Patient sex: M
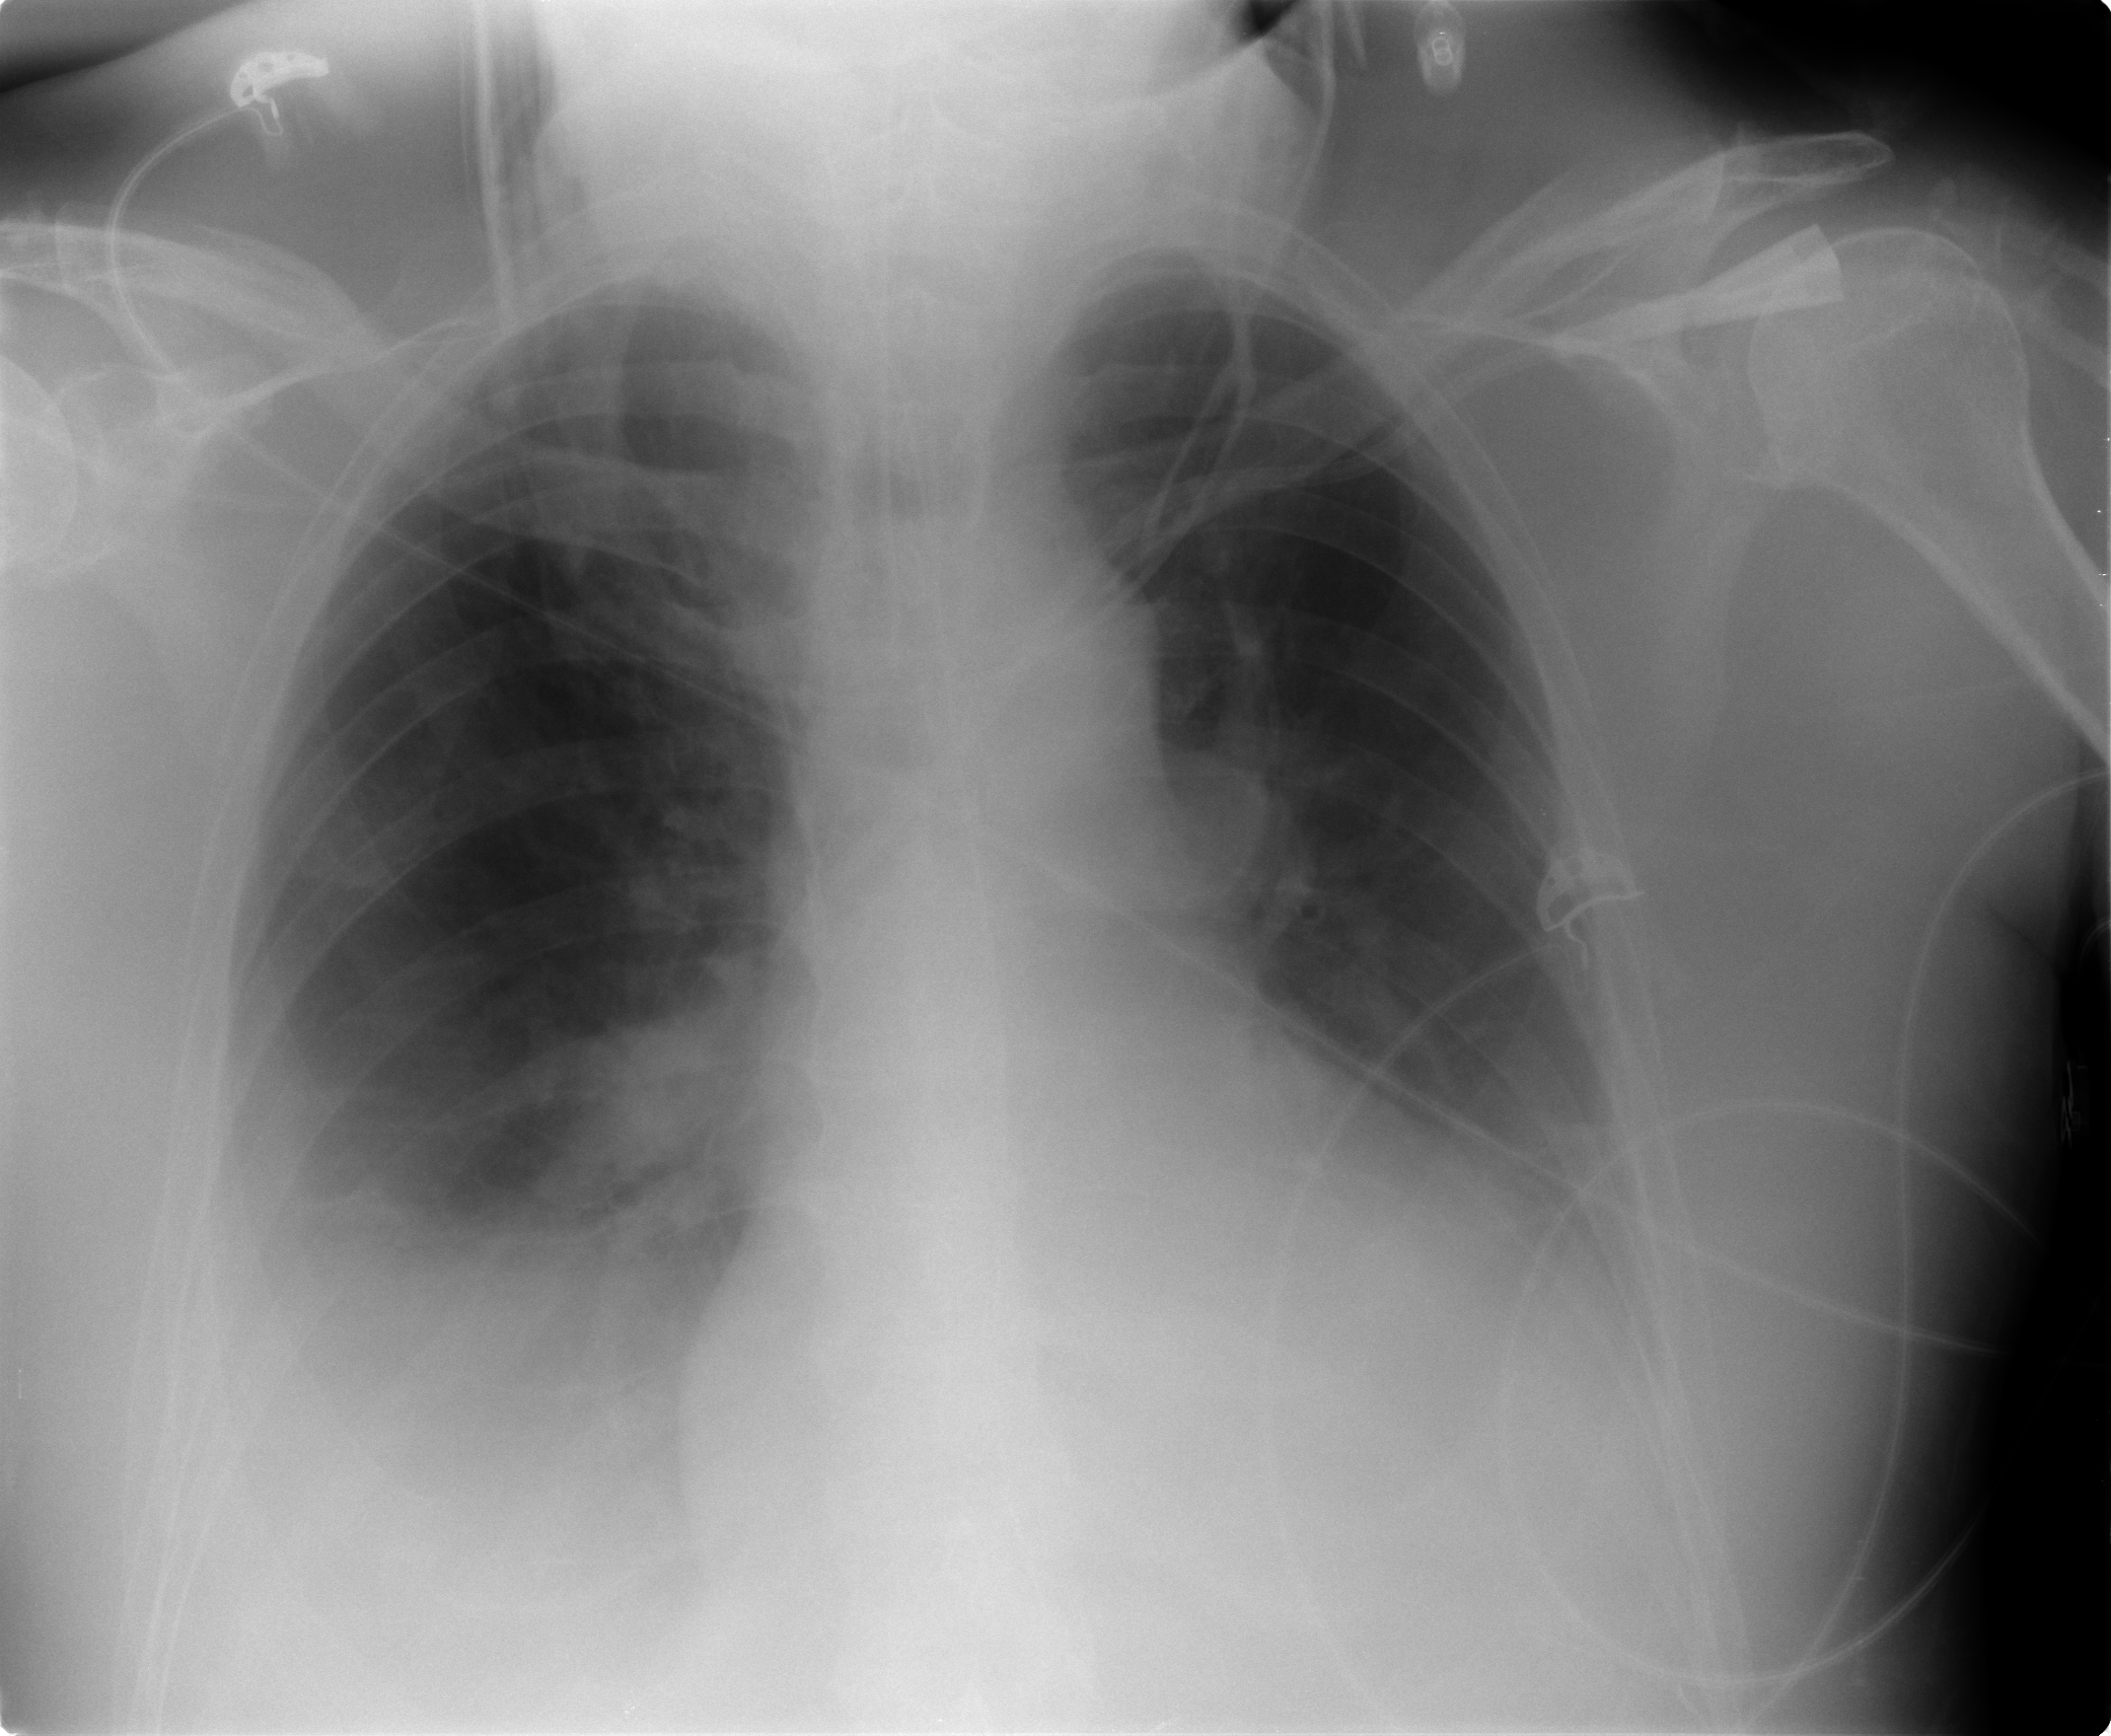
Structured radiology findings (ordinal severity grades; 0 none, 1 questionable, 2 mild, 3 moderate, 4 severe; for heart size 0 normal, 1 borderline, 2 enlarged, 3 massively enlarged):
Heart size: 2
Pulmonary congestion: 1
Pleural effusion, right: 2
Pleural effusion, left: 2
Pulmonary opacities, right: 2
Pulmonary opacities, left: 0
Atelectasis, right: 2
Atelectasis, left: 2